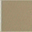
Piece: xx